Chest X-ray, PA view. Patient: 11 years old, sex F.
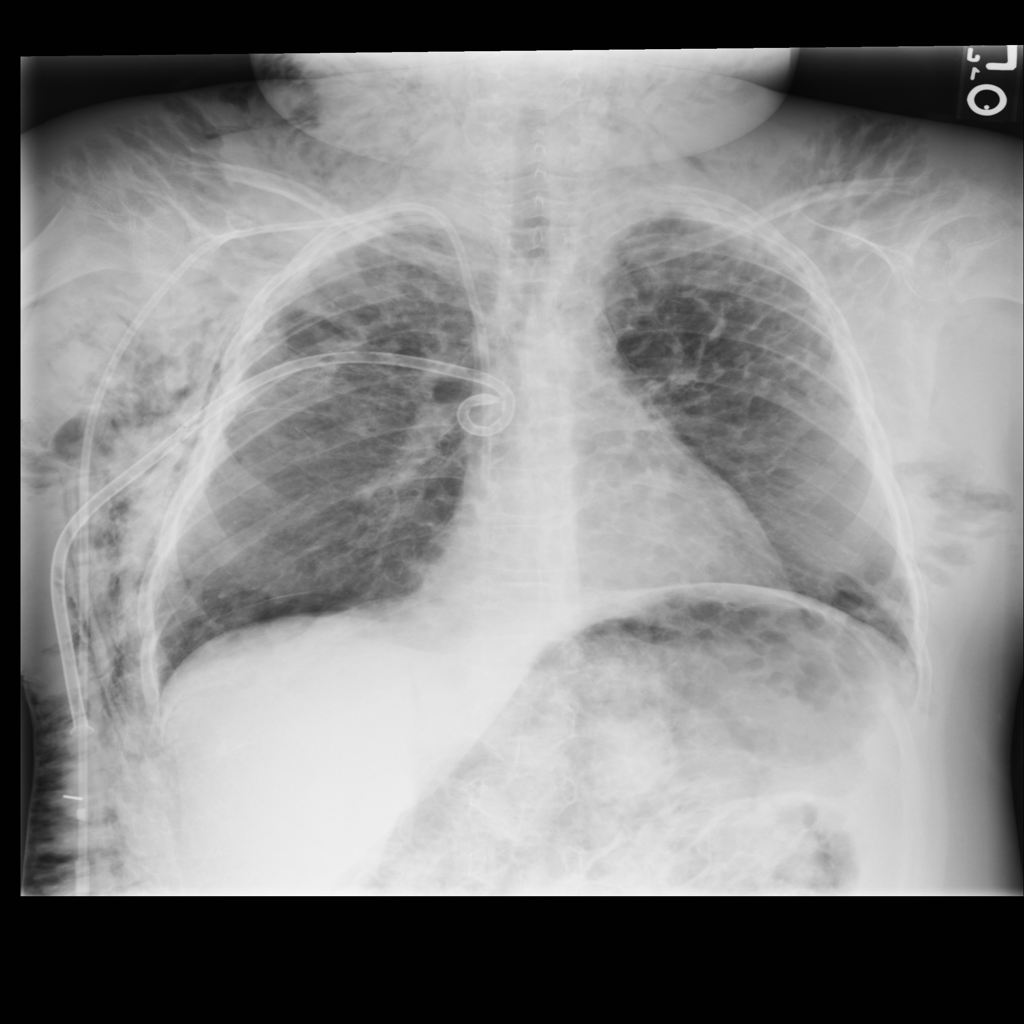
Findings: Pneumothorax